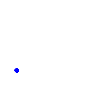
Particle: electron